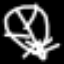
Label: leaf